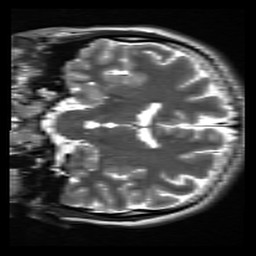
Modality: inplaneT2
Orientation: coronal
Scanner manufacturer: siemens
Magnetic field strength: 3 T
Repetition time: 7.02 s
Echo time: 0.069 s